Question: I want create glossy buttons with GDI+ or Silverlight with C#, any ideas or trickery how to create a glossy button? Somethings like images below:
I am interesting more in GDI+ solutions.

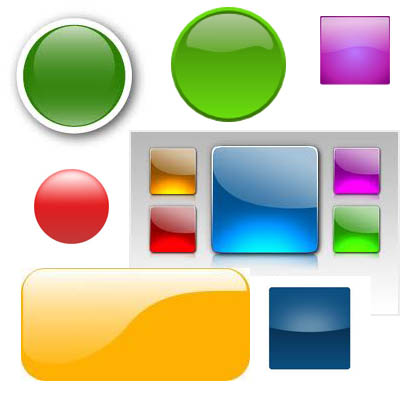
Answer: - <URL>
Chris Jackson, Microsoft Appcompat Guy, wrote that for .NET (i.e. C# and GDI+).

All the code is there, along with careful consideration of
- -